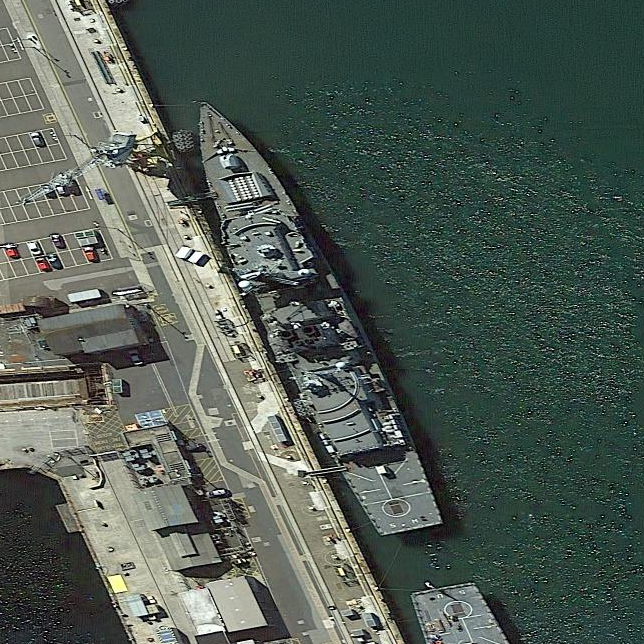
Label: destroyer